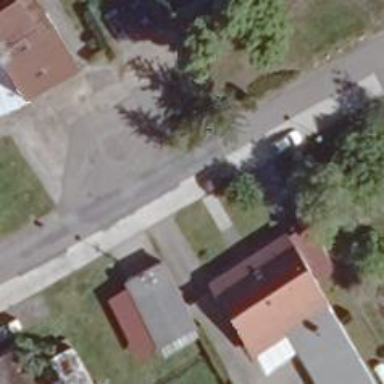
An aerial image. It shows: Asphalt road in residential area.